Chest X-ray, PA view. Patient: 30 years old, sex F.
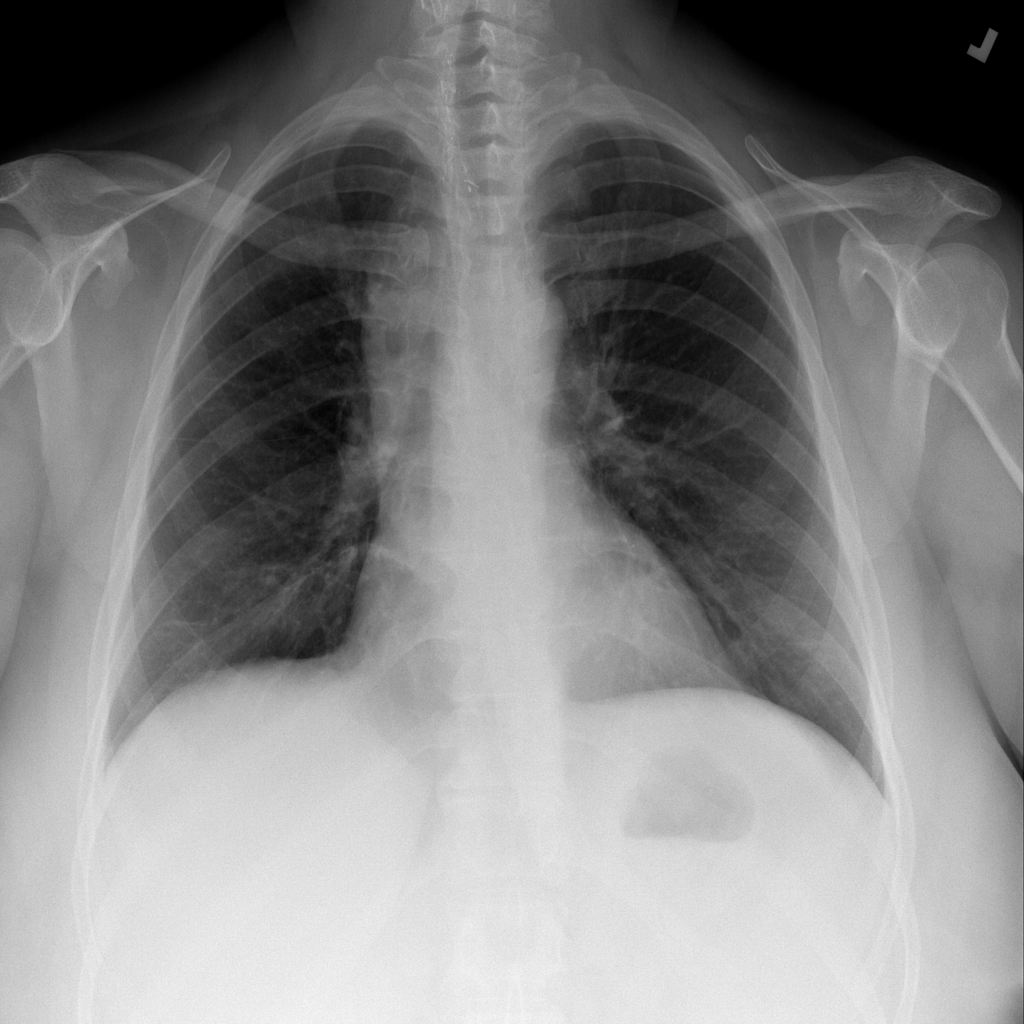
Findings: Mass